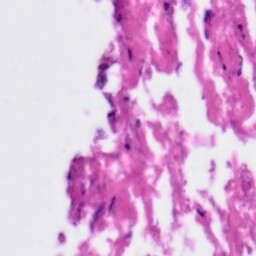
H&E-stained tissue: Tonsil